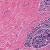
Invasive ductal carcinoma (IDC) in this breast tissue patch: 0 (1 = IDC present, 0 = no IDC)